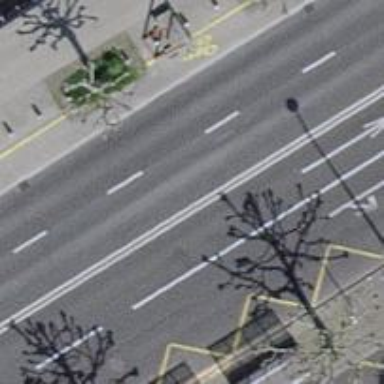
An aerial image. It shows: Primary road with asphalt surface and left sidewalk. There is cycle track on the left side as well.